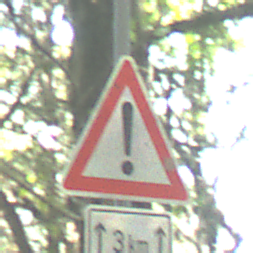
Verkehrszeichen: Gefahrenstelle
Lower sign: LaengeEinerStrecke2
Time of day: Midday
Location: Outdoor (Nature)
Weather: Clear
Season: NotSpecified
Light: Natural